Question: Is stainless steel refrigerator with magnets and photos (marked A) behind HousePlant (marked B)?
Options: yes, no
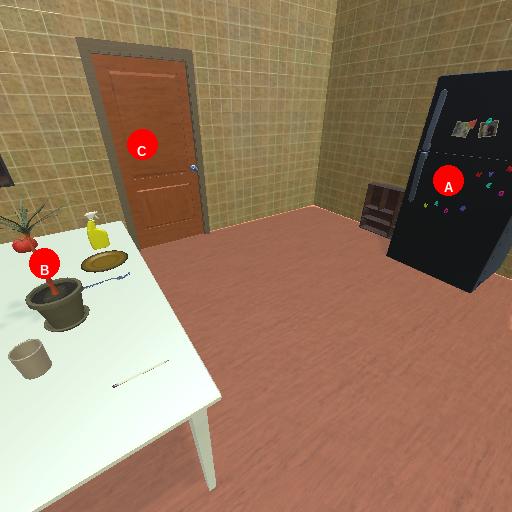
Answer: yes